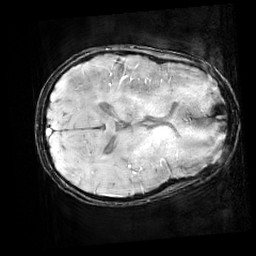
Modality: SWI
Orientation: axial
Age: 13
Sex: female
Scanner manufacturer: siemens
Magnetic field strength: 3 T
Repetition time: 0.027 s
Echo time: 0.02 s